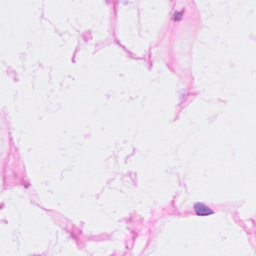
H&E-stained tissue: Breast